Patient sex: F
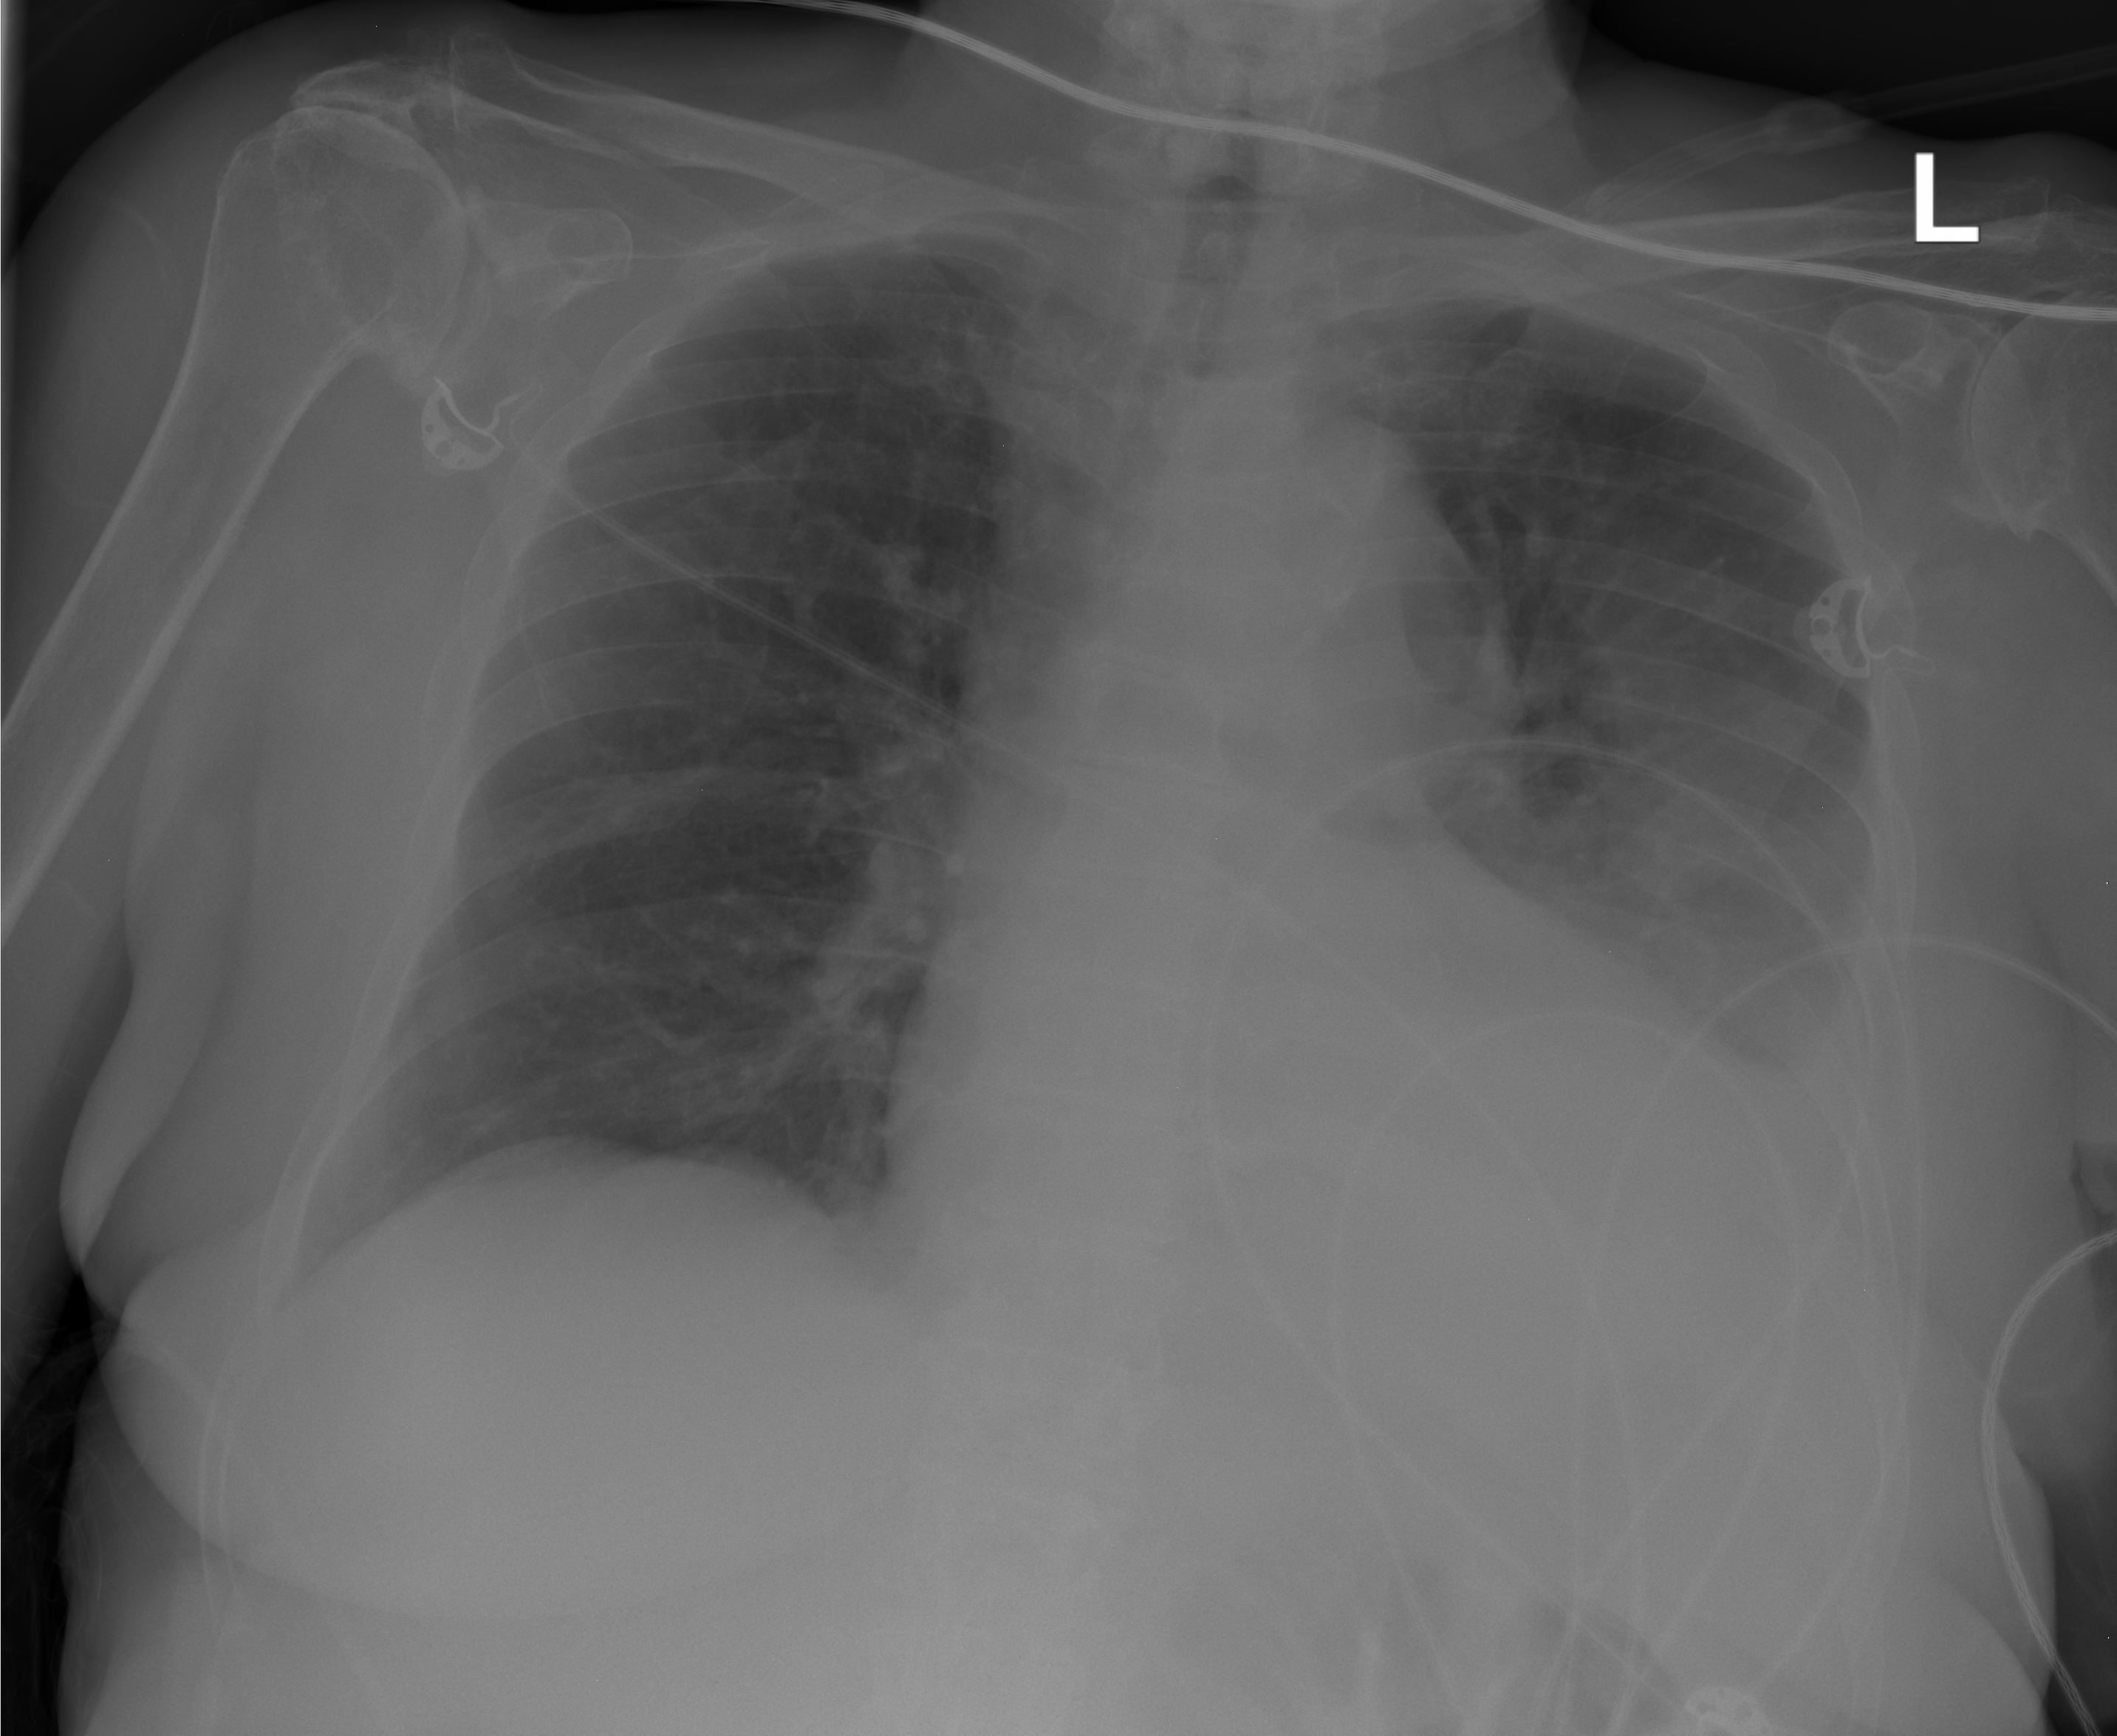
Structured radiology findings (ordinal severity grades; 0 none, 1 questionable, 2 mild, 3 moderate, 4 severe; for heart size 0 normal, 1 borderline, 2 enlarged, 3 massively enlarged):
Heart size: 2
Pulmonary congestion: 2
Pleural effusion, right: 0
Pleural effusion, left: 2
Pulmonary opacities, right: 0
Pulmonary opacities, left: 2
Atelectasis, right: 0
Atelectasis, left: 2